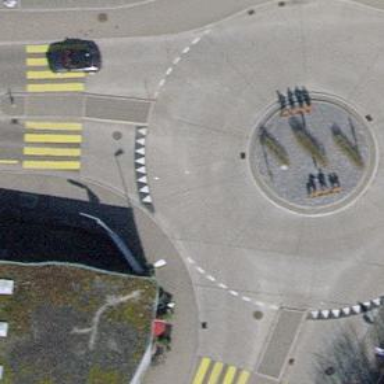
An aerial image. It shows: Secondary road with concrete surface that forms roundabout at the junction.